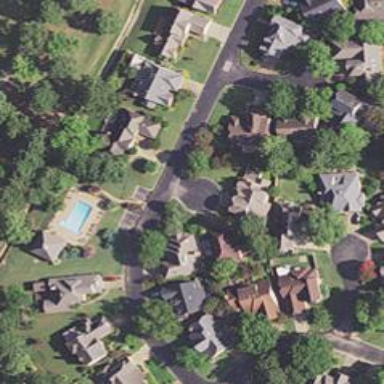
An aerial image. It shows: Smooth asphalt road in residential area.